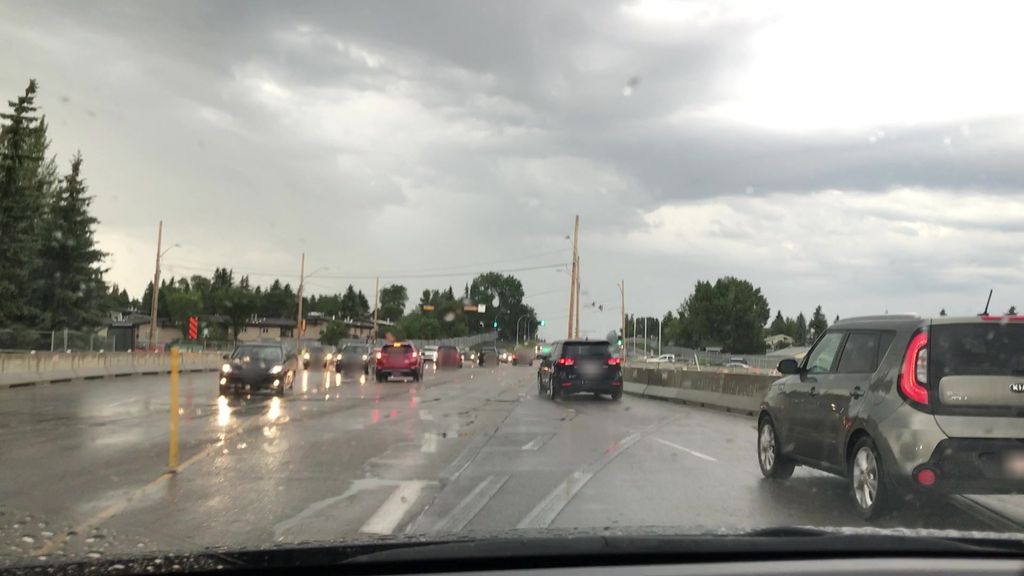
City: edmonton